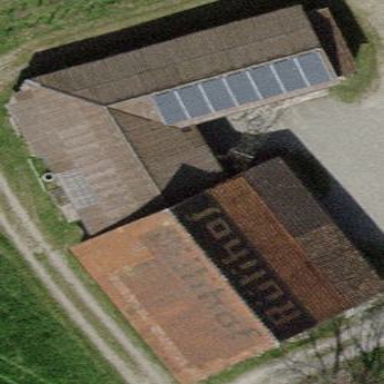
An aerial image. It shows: Farm building.